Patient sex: M
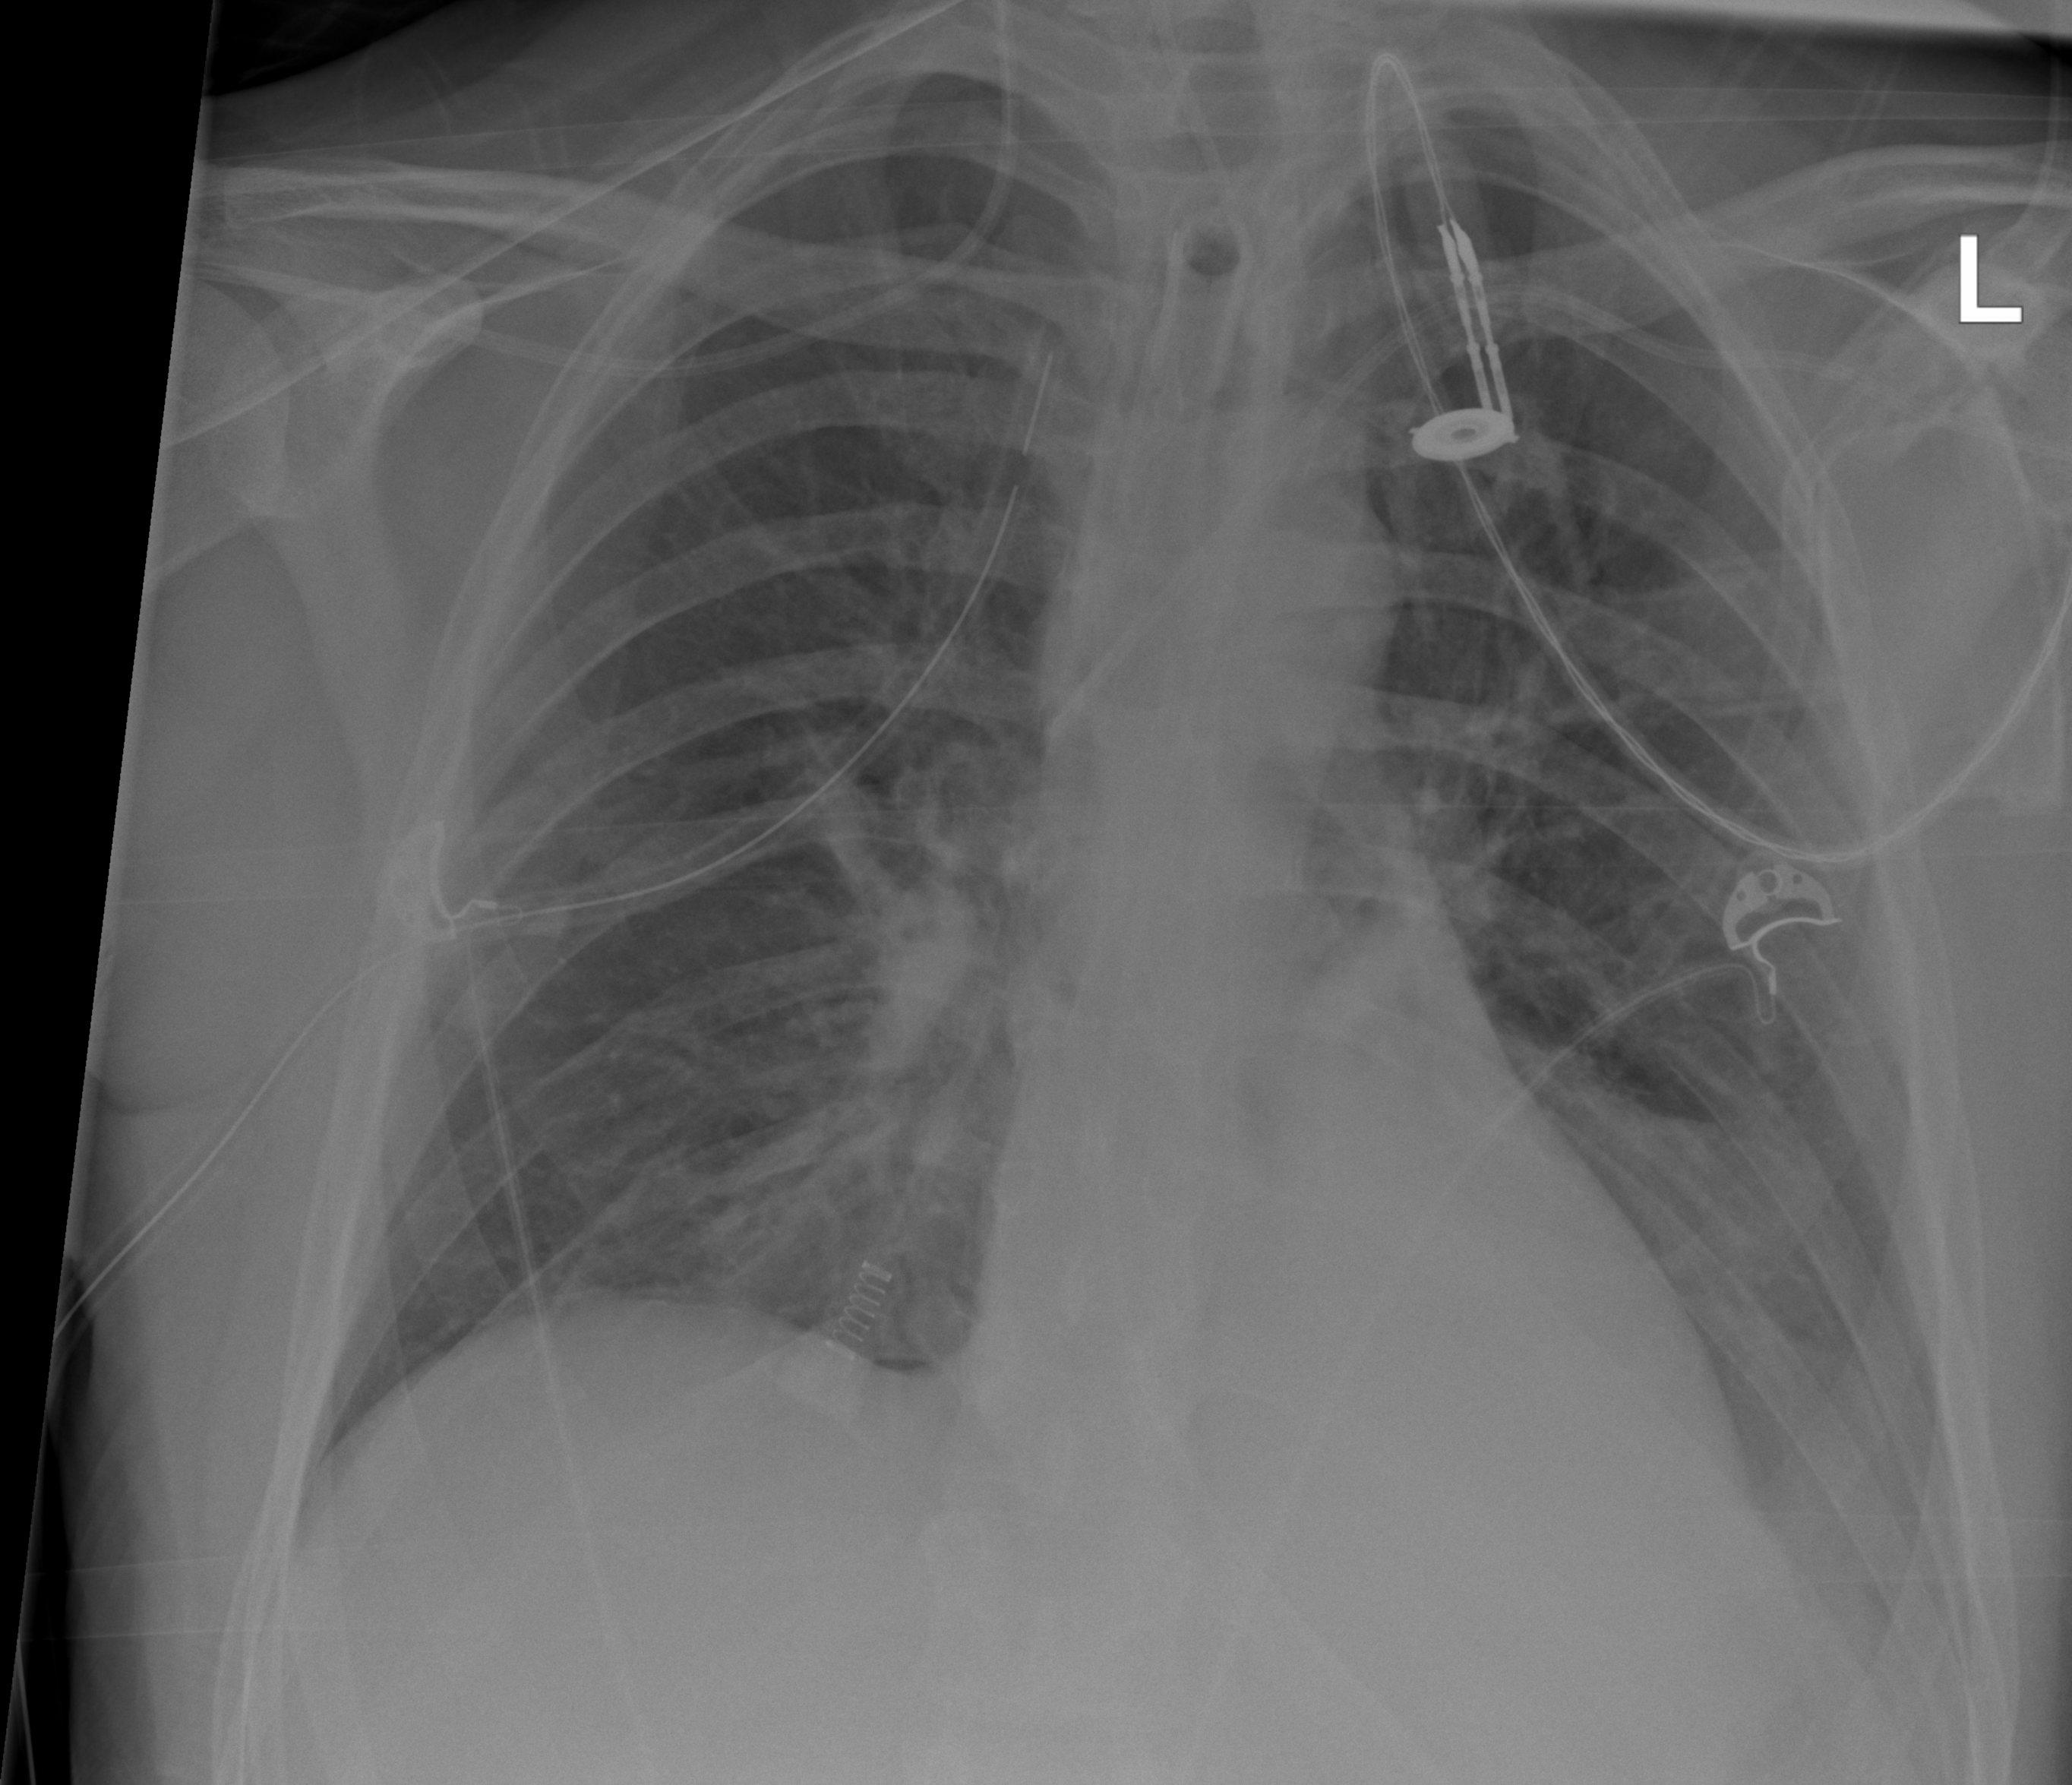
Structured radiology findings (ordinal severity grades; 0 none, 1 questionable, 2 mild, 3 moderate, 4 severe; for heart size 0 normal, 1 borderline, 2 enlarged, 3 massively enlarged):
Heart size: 0
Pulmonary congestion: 0
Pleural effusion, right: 0
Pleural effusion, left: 2
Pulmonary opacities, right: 2
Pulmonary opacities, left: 2
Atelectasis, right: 2
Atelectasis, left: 2